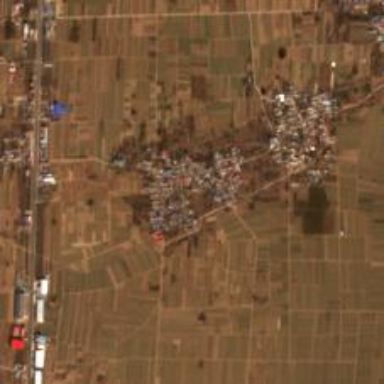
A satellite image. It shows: Village area.